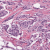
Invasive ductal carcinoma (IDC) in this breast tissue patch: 1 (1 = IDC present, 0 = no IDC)